Question: I'm just wondering why when I run a code in Visual Studio Code, the terminal shows that it runs from two locations. An example is in the screenshot in imgur.

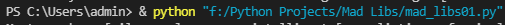
Answer: "C:\Users\admin" is the default location when you run VS code
And "f:....py" is the location of your python file.
When you run your code, exactly VS Code run " python /.../your_file.py", so it happenings like you see